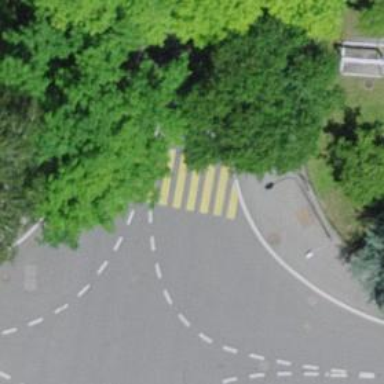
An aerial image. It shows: Zebra crossing on the road.